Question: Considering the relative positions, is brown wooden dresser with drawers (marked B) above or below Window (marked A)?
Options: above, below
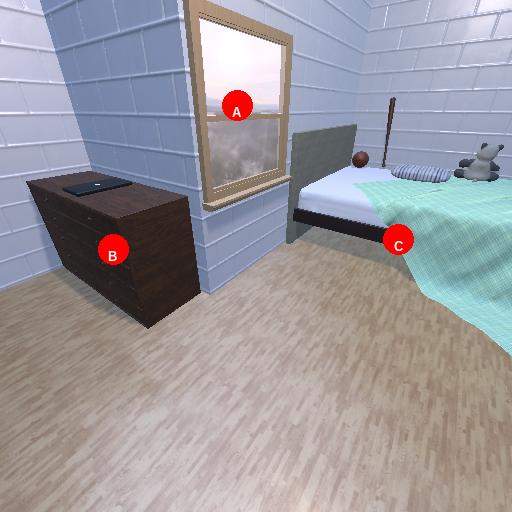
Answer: above